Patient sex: M
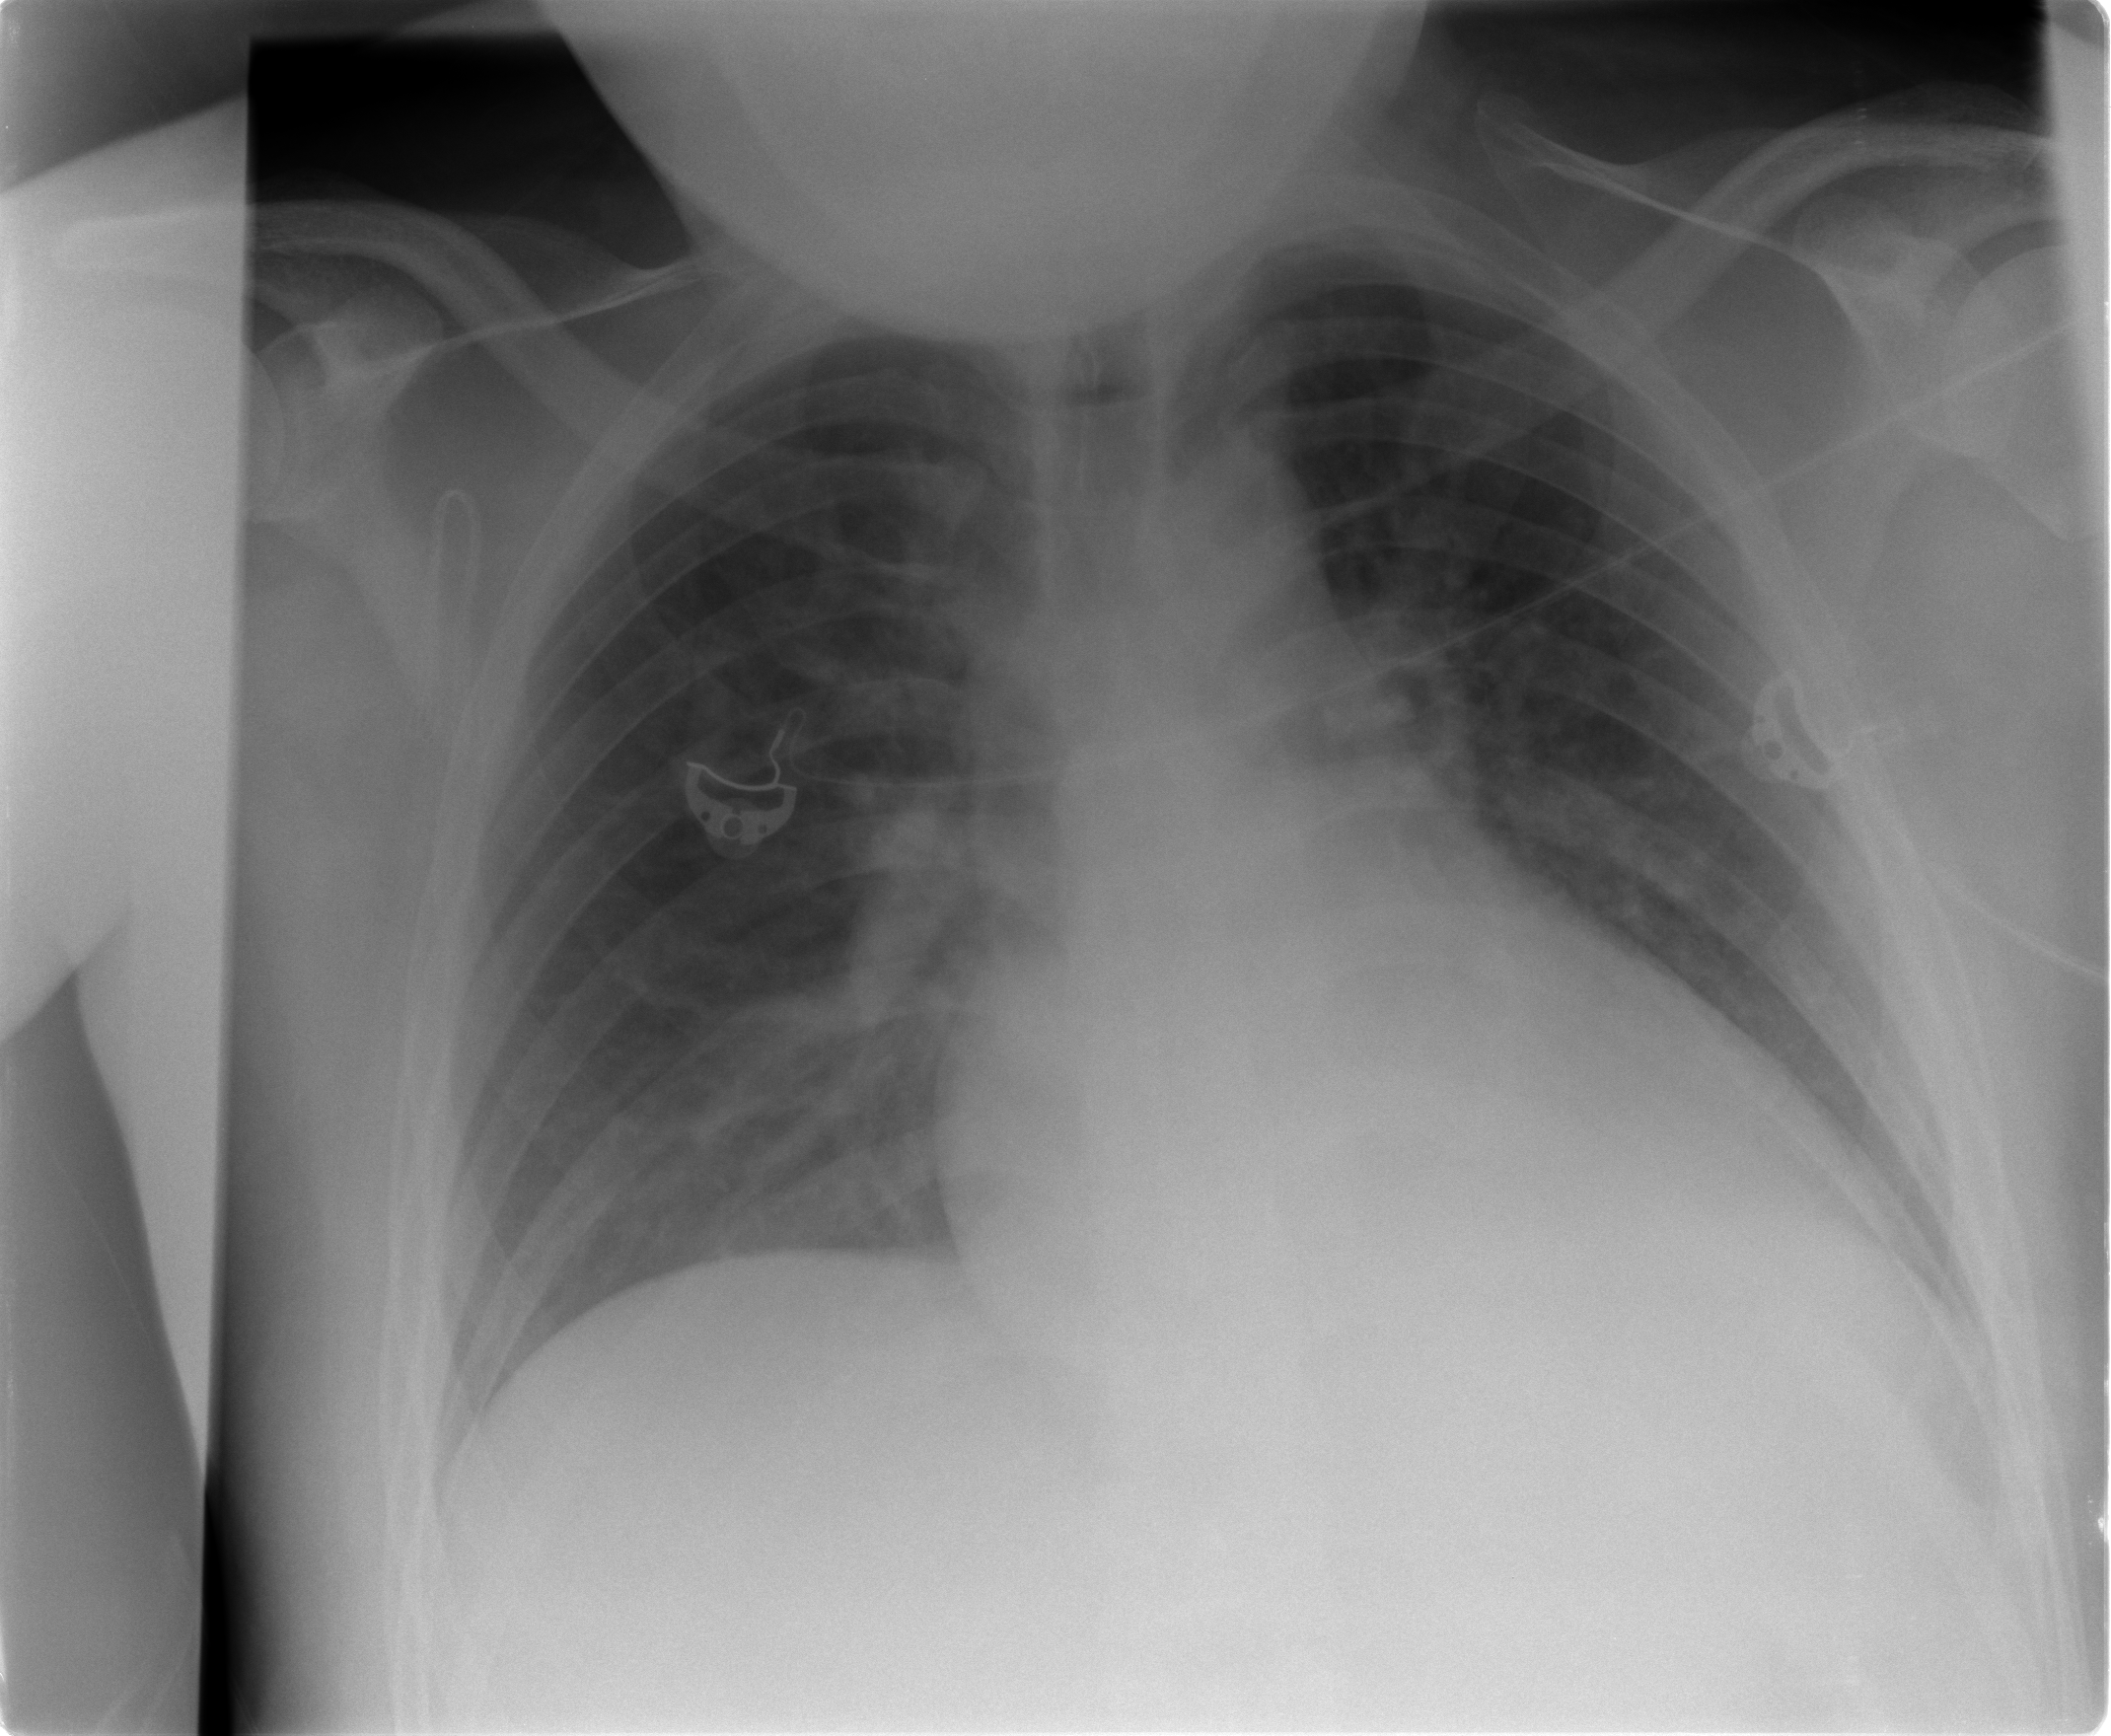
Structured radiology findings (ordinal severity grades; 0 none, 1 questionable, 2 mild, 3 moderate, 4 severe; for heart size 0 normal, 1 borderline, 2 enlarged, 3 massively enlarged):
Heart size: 1
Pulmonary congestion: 2
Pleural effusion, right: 0
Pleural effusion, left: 1
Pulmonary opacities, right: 2
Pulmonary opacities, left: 2
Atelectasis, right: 2
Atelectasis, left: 2